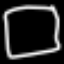
Label: square